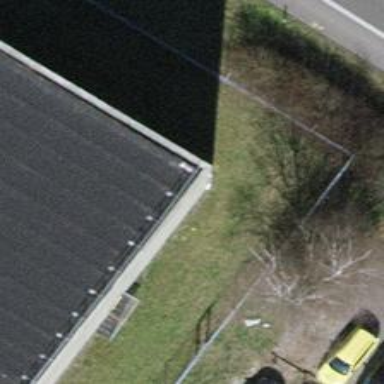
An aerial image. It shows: Surveillance zone centered around building.